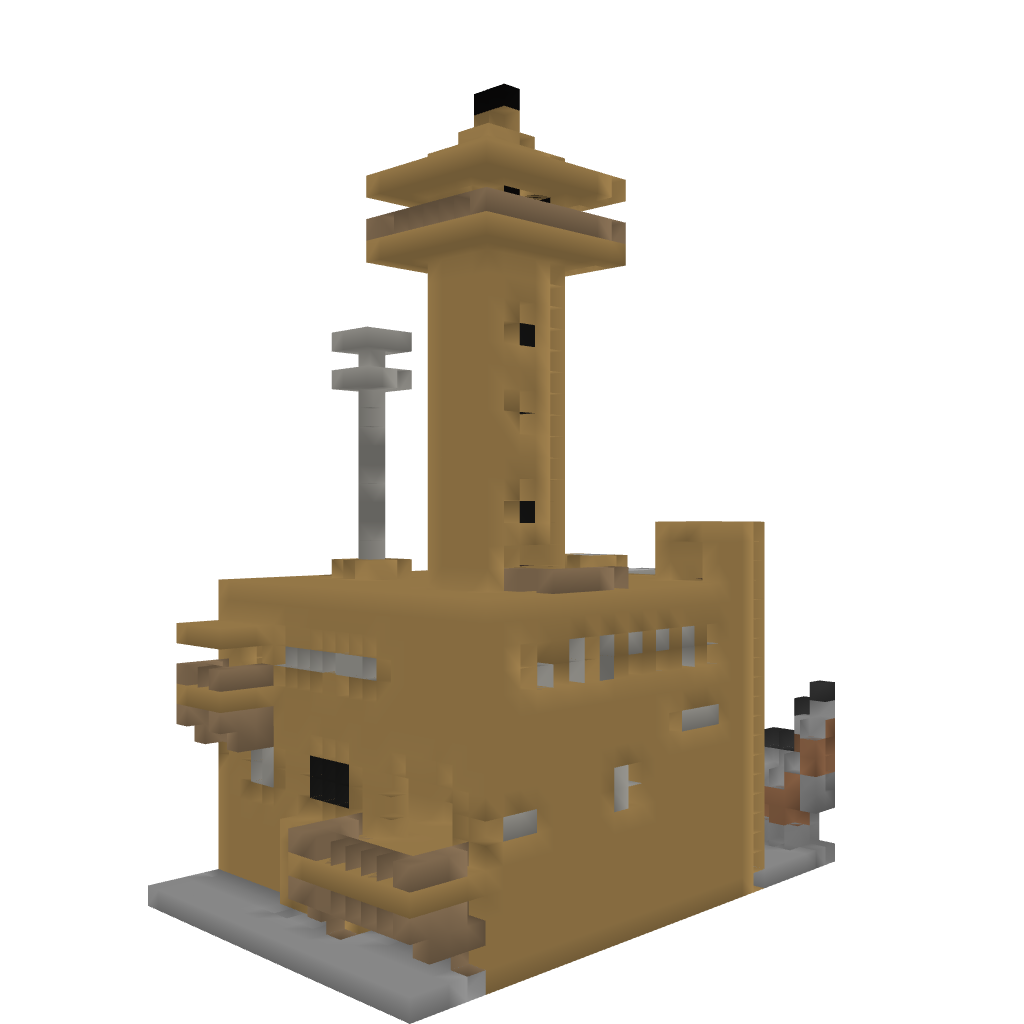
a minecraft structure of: Big Wooden House